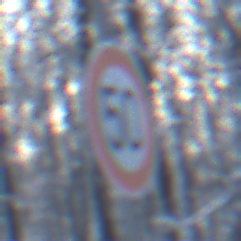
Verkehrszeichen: Geschwindigkeit50
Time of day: MorningAfternoon
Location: Outdoor (Nature)
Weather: Clear
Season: Winter
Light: Natural